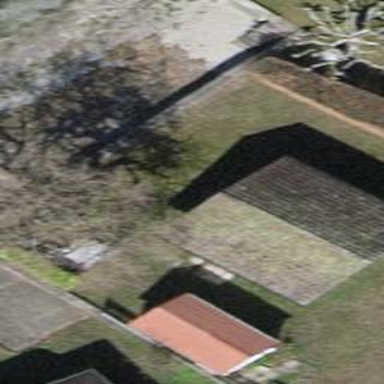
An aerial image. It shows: Shed.